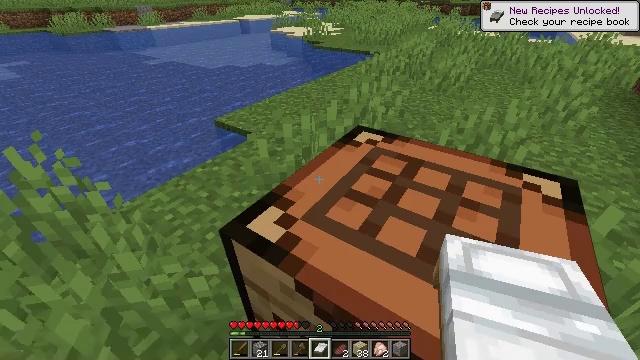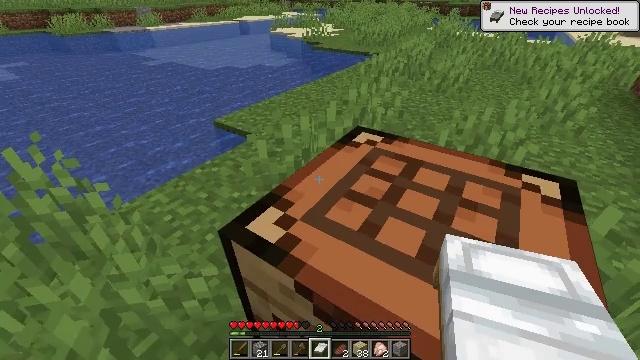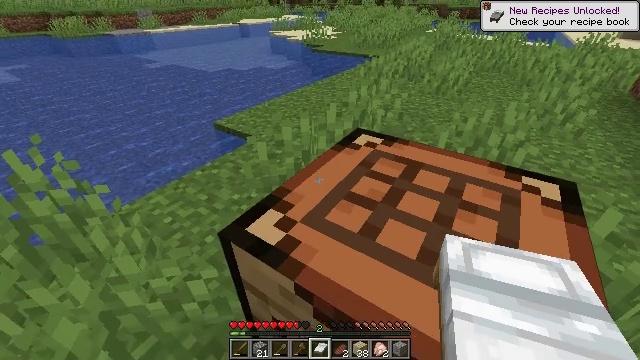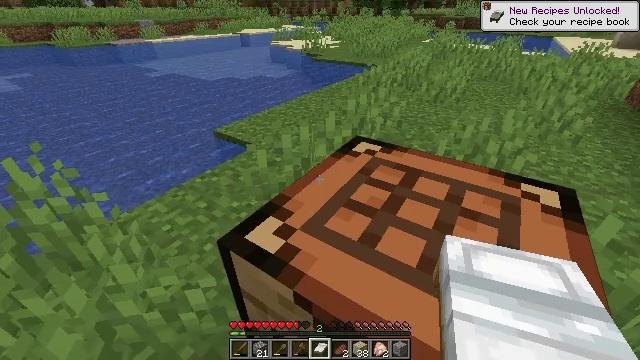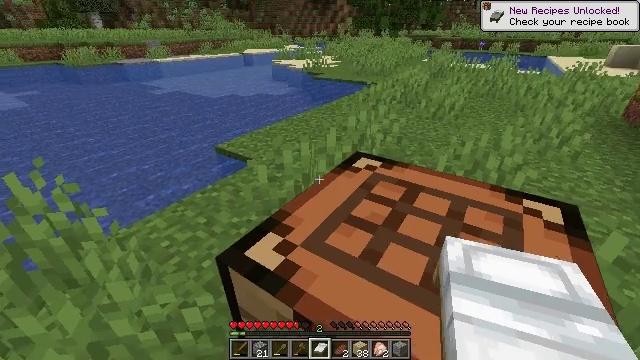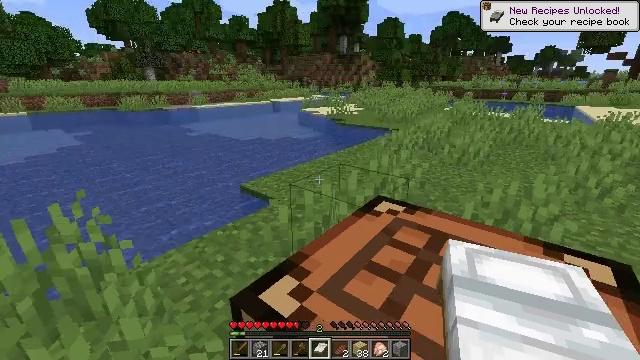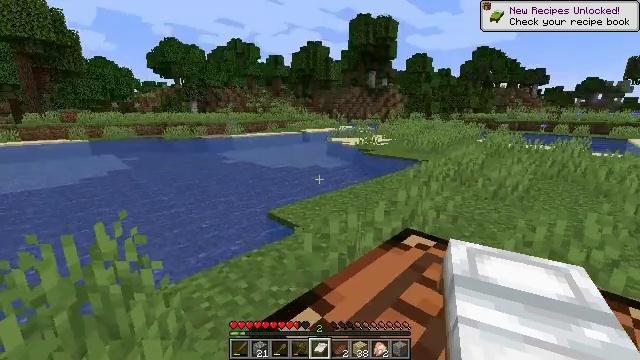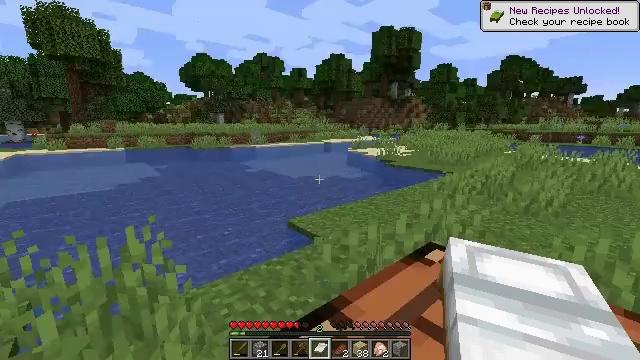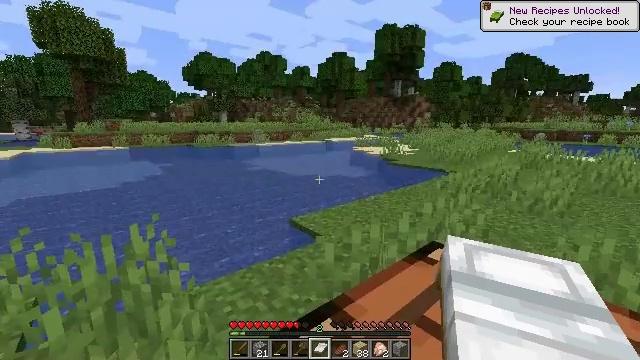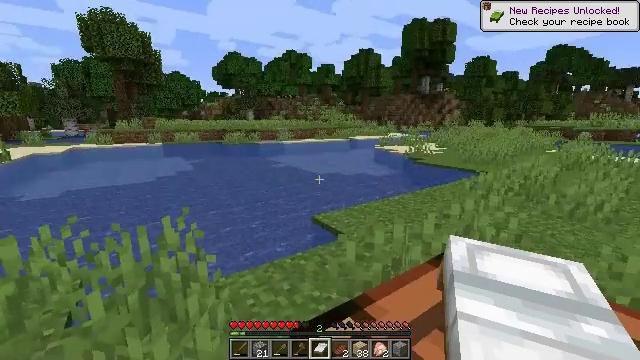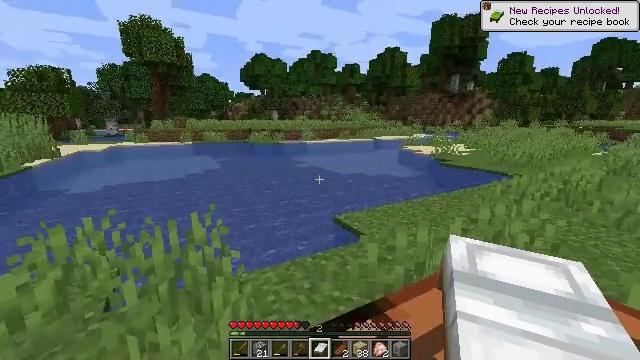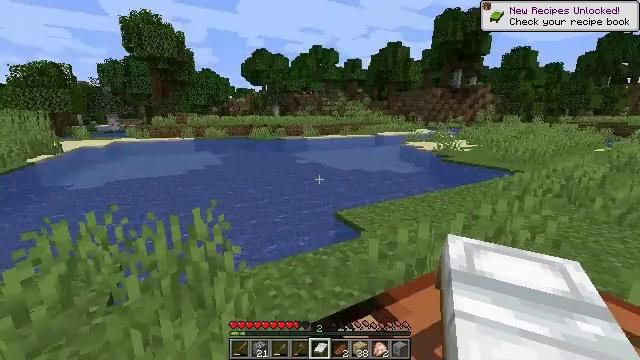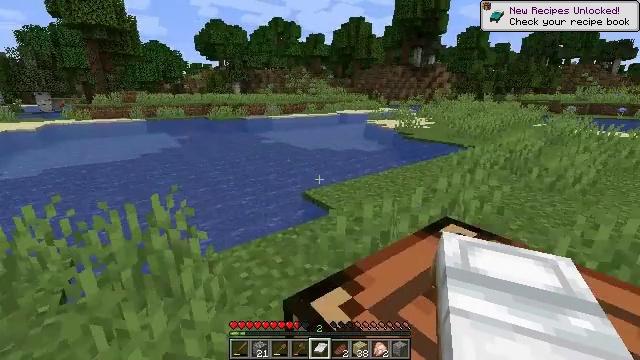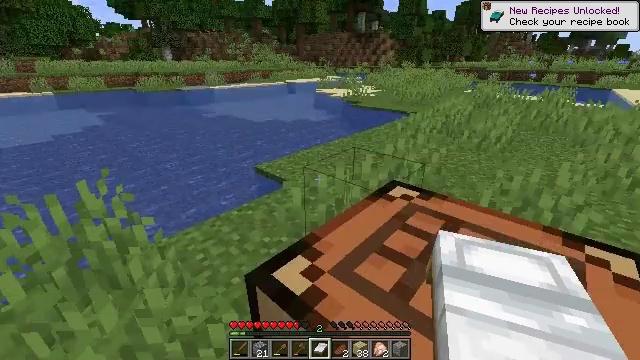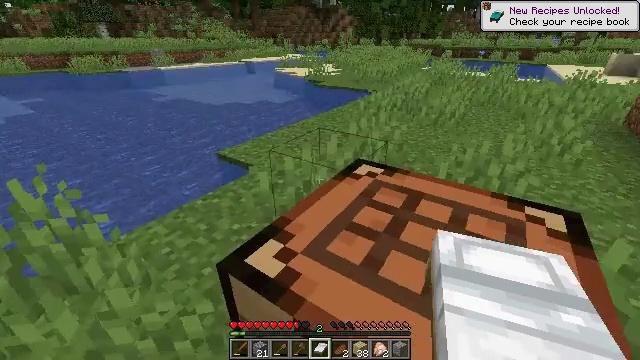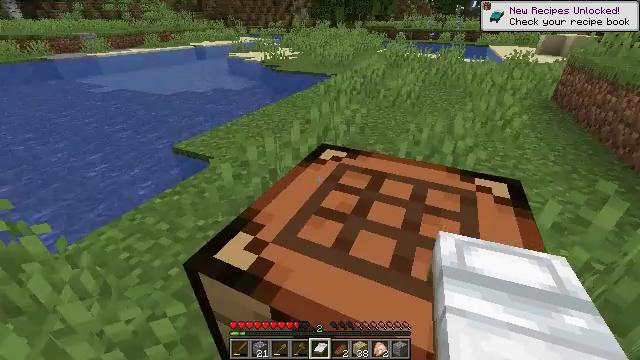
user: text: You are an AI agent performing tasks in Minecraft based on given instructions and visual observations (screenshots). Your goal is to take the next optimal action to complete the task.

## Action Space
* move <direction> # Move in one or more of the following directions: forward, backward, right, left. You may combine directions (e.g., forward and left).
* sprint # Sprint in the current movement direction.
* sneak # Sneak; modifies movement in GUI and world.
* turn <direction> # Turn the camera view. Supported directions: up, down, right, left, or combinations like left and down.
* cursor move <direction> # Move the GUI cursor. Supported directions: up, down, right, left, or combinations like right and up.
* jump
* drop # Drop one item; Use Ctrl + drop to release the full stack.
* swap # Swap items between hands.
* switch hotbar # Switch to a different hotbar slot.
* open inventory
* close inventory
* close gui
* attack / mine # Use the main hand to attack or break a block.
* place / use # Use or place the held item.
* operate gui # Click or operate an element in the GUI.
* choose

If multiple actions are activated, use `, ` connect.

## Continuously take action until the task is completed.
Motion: motion action
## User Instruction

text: Left click on the crafting table
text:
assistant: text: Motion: open inventory
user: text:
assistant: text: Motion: no_op
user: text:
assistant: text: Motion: turn up
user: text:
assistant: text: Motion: turn up
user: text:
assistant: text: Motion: turn left and up
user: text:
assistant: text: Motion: turn left and up
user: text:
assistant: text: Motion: turn left and up
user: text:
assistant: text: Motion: no_op
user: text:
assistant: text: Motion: turn left
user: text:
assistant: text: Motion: turn left
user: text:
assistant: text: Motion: no_op
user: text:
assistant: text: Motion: turn right and down
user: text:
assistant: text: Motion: turn right and down
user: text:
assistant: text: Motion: turn right and down
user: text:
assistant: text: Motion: turn right and down
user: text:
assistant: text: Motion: turn right and down
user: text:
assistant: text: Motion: turn right
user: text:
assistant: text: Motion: turn right
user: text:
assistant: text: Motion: no_op
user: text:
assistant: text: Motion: no_op
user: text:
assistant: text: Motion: no_op
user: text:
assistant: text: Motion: no_op
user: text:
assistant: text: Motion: no_op
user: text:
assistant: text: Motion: no_op
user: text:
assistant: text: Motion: no_op
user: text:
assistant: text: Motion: no_op
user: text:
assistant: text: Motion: no_op
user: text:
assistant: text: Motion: no_op
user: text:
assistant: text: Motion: no_op
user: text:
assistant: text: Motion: no_op